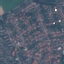
Land use / land cover: Residential